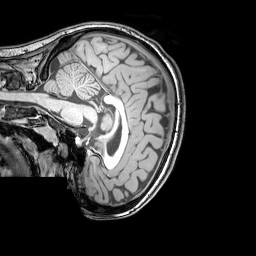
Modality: T1w
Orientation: sagittal
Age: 22
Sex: female
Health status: healthy
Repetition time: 0.081 s
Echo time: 0.037 s